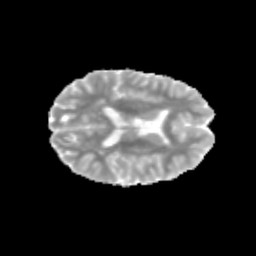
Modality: MD
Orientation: axial
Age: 13
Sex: female
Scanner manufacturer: siemens
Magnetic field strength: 3 T
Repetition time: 3.8 s
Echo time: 0.07 s